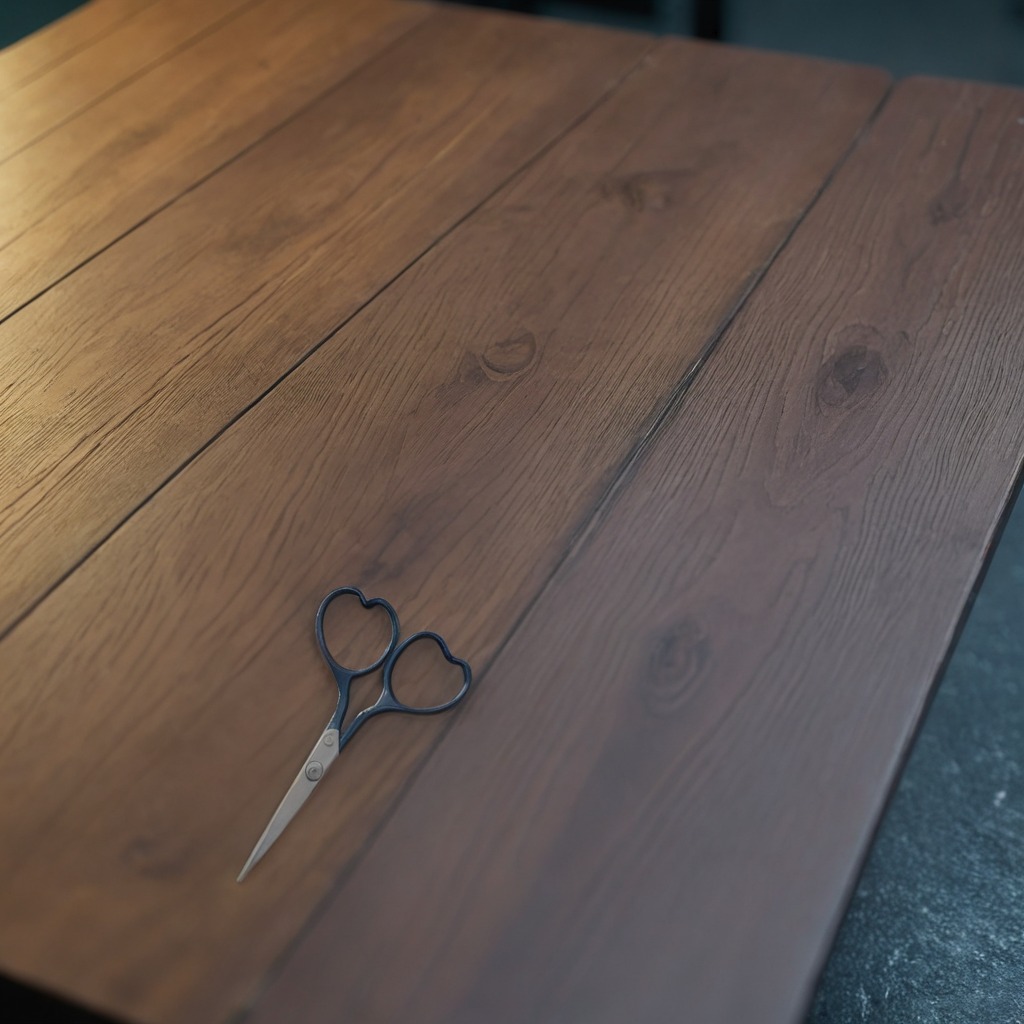
A scissor lies on a table in a garage.